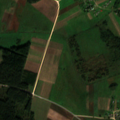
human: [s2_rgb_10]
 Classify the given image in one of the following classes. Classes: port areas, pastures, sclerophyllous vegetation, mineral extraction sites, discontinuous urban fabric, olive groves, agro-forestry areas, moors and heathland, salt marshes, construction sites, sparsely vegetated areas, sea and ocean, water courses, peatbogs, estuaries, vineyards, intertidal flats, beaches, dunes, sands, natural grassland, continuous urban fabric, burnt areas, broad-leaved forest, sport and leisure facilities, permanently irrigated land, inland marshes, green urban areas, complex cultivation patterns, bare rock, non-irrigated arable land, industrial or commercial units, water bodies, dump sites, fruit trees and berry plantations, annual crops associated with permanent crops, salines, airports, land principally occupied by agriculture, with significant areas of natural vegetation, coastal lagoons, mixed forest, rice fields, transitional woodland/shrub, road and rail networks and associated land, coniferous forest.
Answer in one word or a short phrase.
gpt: non-irrigated arable land, pastures, complex cultivation patterns, land principally occupied by agriculture, with significant areas of natural vegetation, coniferous forest, mixed forest